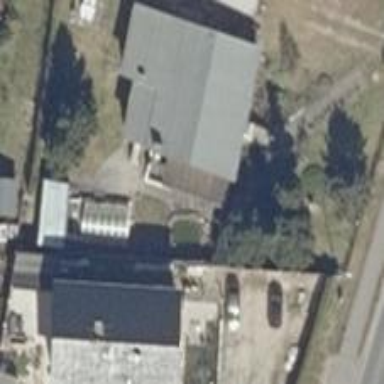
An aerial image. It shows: Detached building with gabled roof.